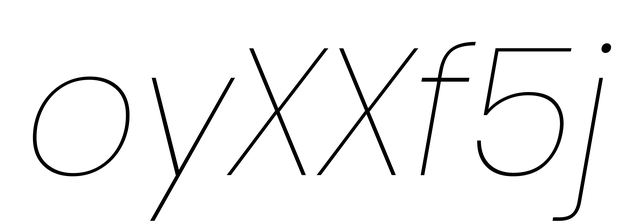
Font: Poppins-ThinItalic